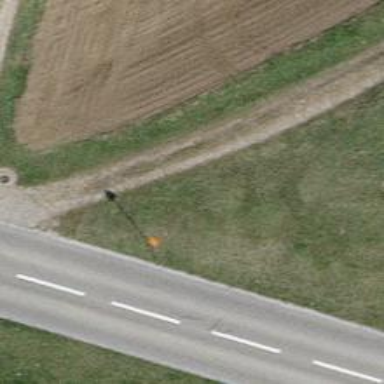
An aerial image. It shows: Aerial marker colored orange.